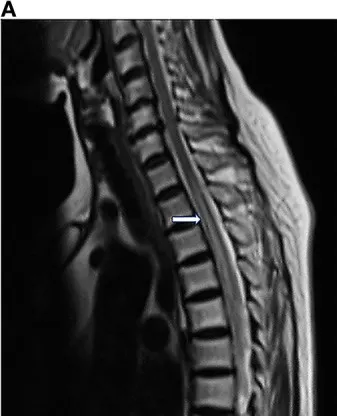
(A) Sagittal T2WI reveals abnormally Linear hyperintensity in the thoracic cord, extending from T2 to 10 level.
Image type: radiology (mri)